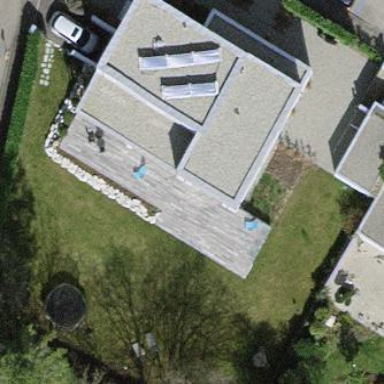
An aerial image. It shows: Garden surrounded by fence.